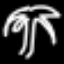
Label: palm tree